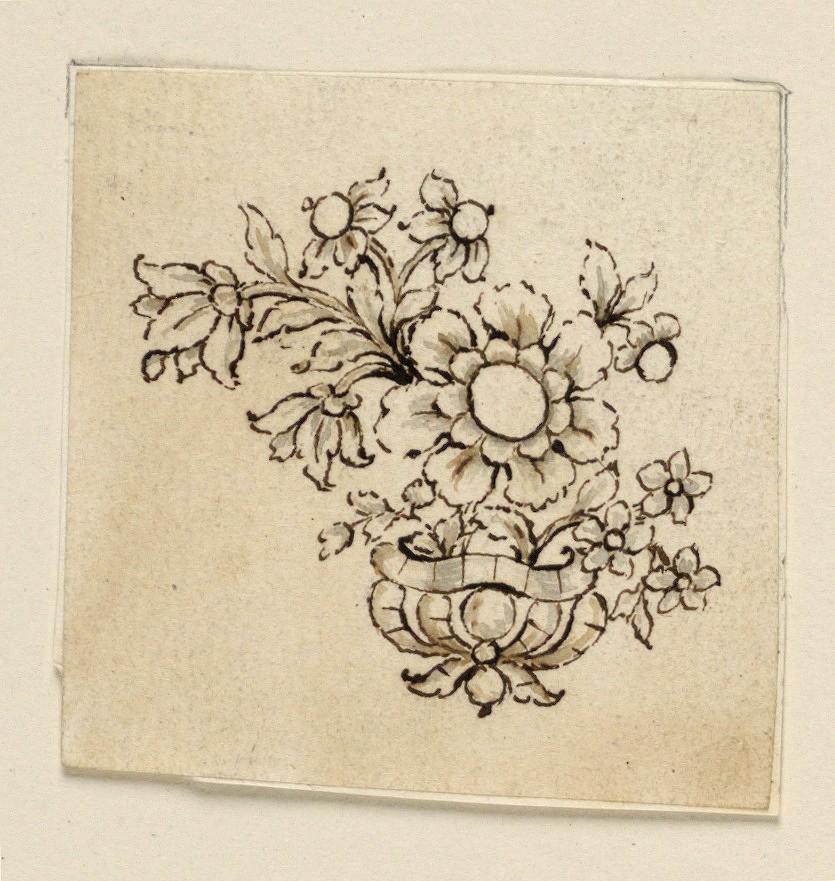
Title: Design for a Brooch
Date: mid- 18th century
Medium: Pen and ink, brush and sepia wash on paper
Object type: Drawing
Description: Jewelry design for a brooch. A vase with a large flower stem, a small one, and a leaf stem. In the center is a large blossom.